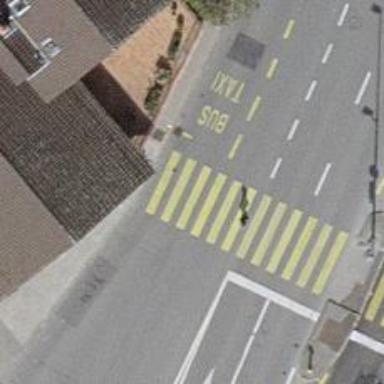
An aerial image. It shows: Road crossing with traffic signals.